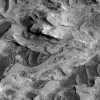
Atmospheric dust classification: not_dusty